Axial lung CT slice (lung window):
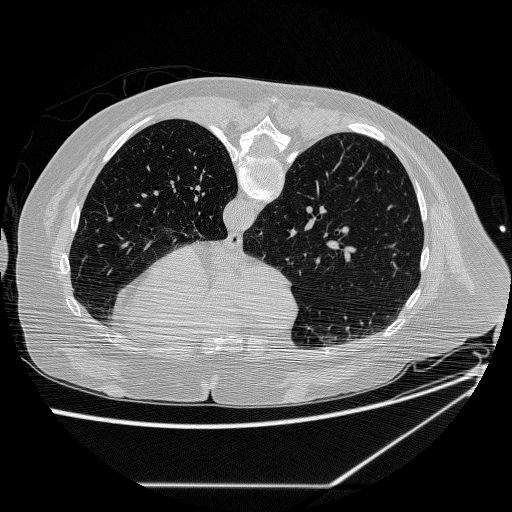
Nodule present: no